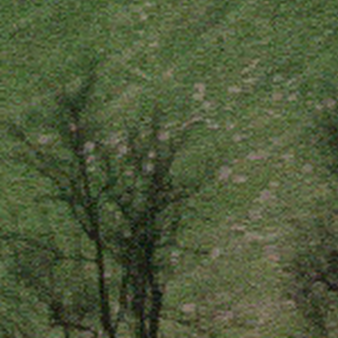
Label: other